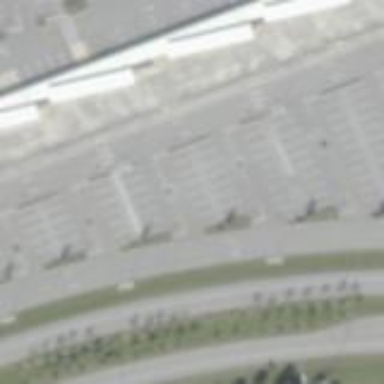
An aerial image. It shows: Asphalt parking aisle along service road.